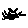
Label: cat